Field crop: maize
Growth stage: 2
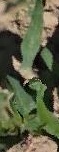
Species: maize